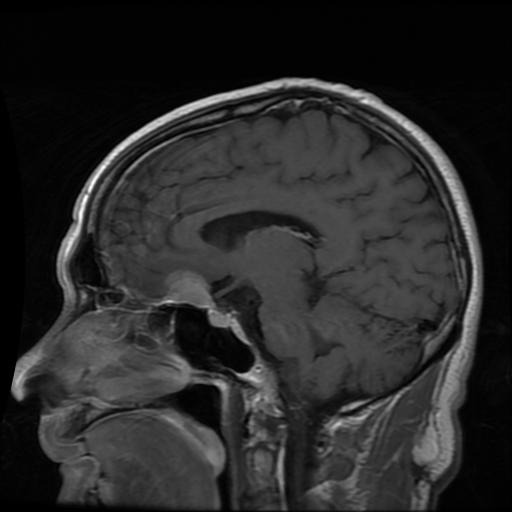
Label: meningioma